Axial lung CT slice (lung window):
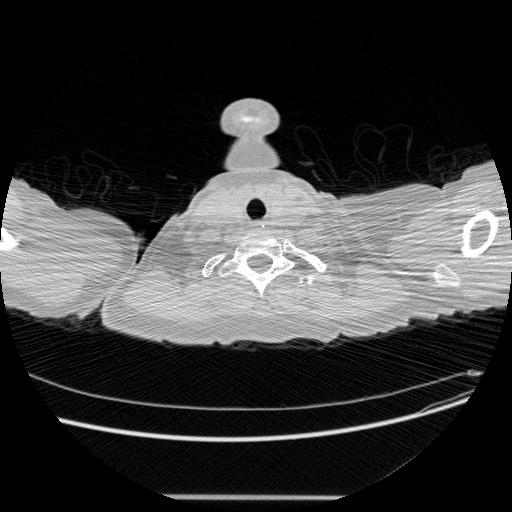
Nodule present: no